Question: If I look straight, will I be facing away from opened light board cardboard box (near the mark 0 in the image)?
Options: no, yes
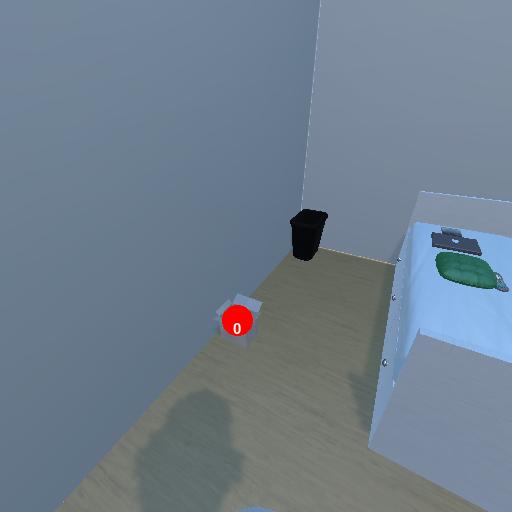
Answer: no